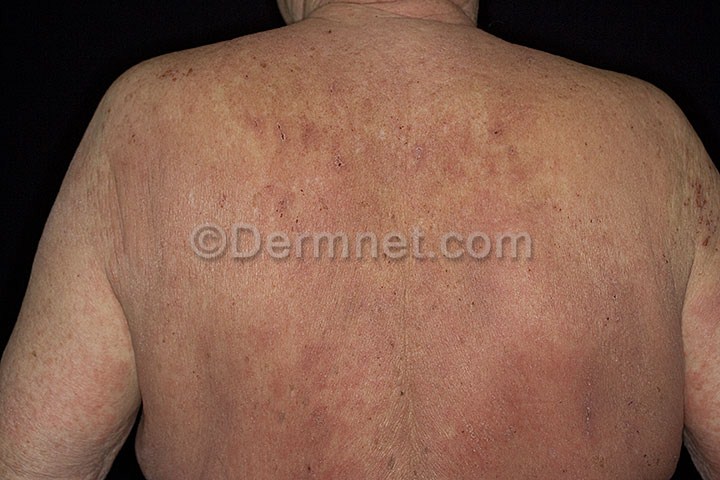
Disease: Eczema Photos